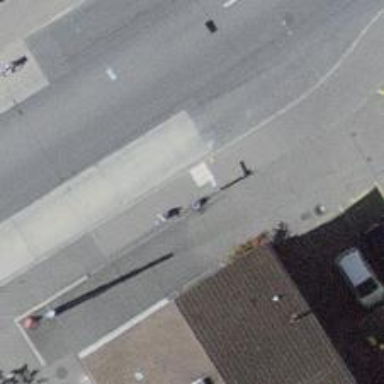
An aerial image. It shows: Bus stop with platform for public transport.